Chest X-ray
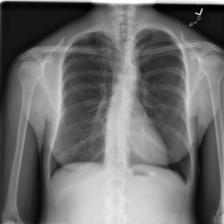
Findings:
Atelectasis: negative
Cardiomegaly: negative
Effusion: negative
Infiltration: negative
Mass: negative
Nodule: negative
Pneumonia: negative
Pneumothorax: negative
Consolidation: negative
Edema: negative
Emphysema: negative
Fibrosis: negative
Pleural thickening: negative
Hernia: negative